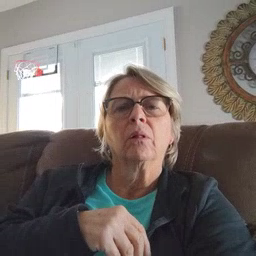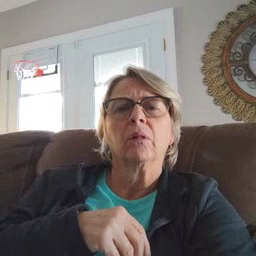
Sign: owl